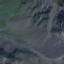
Land use / land cover class: HerbaceousVegetation